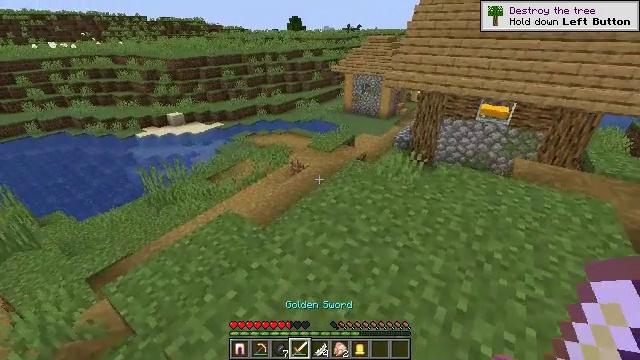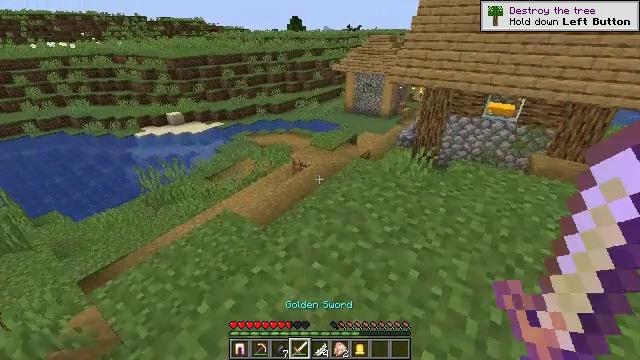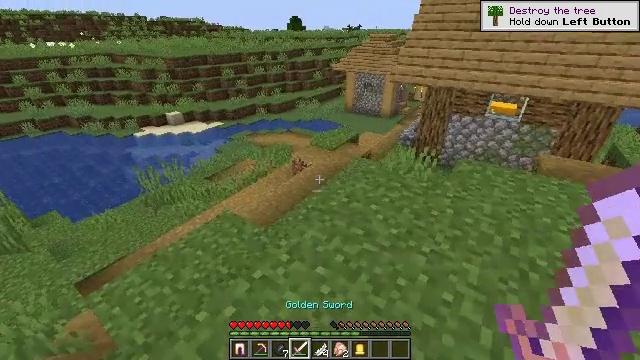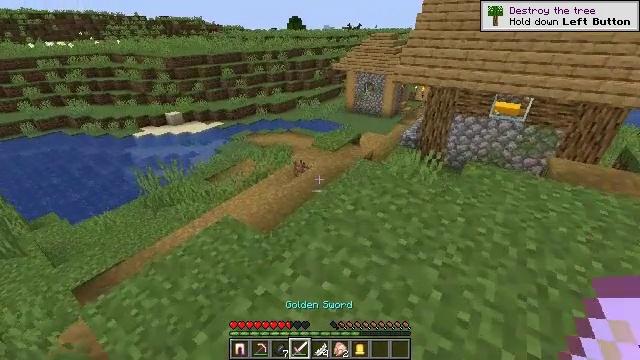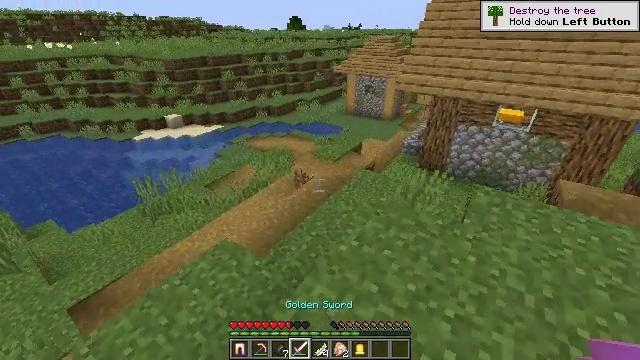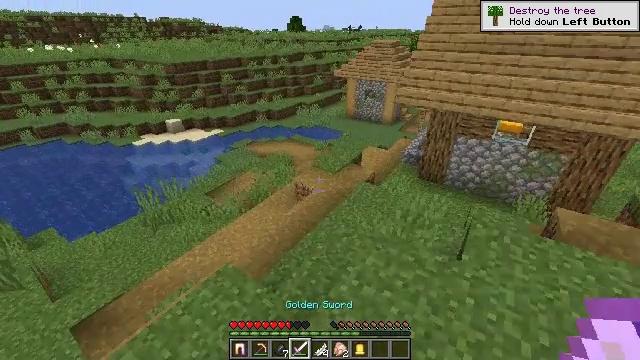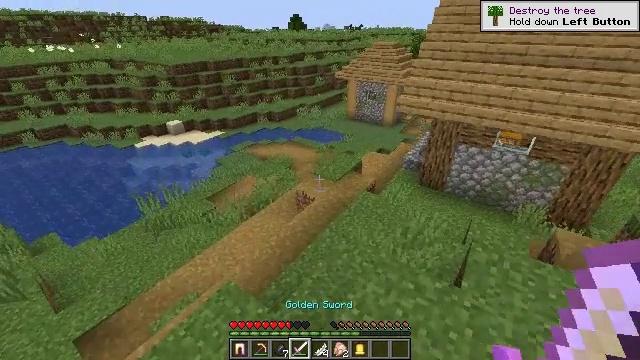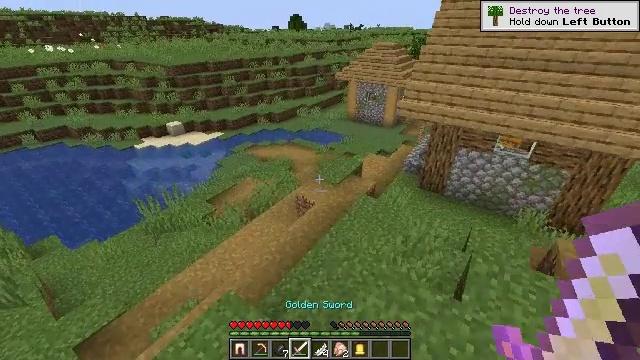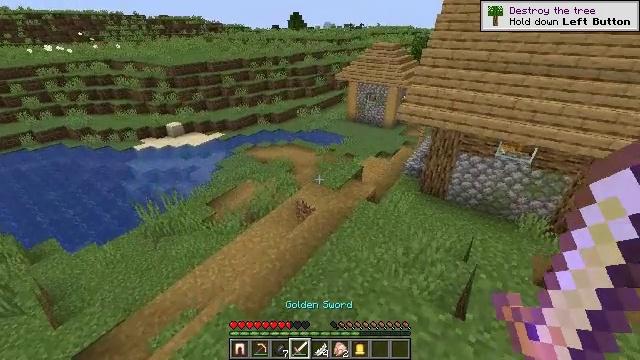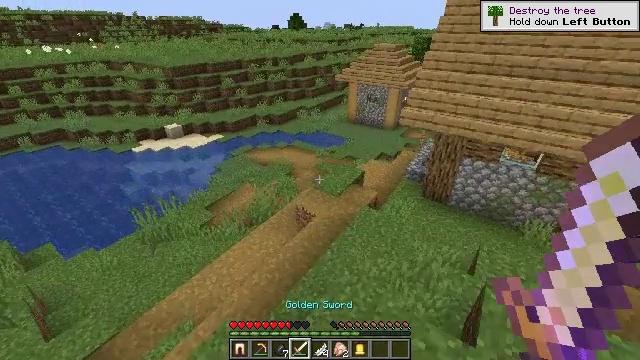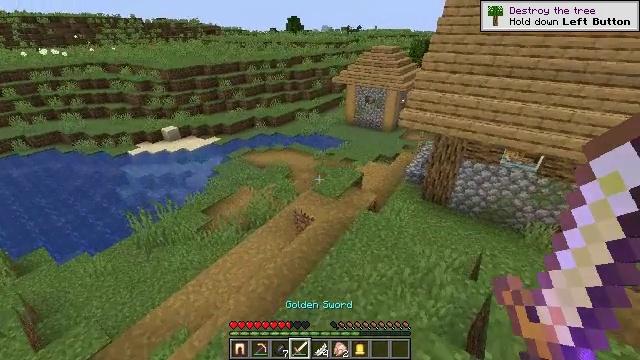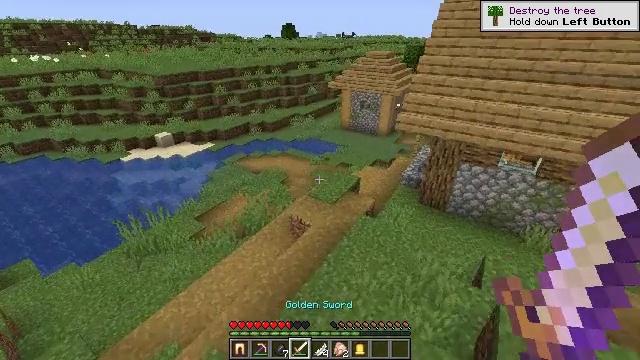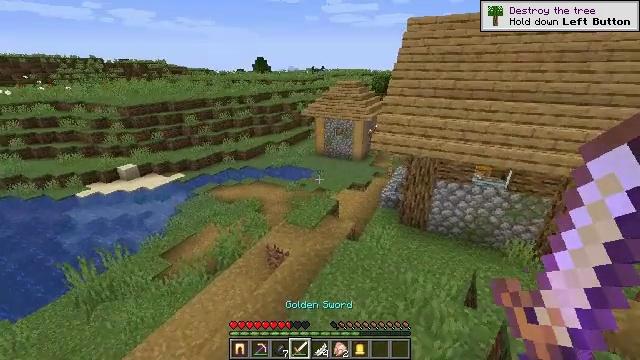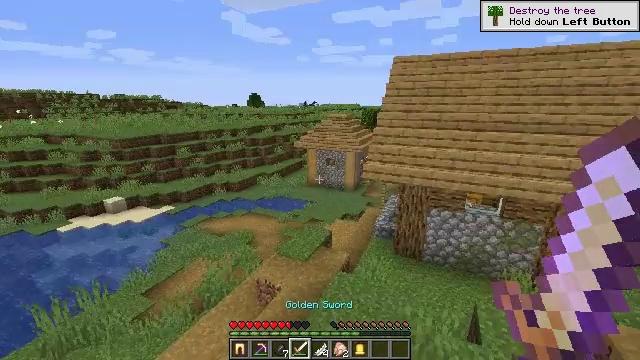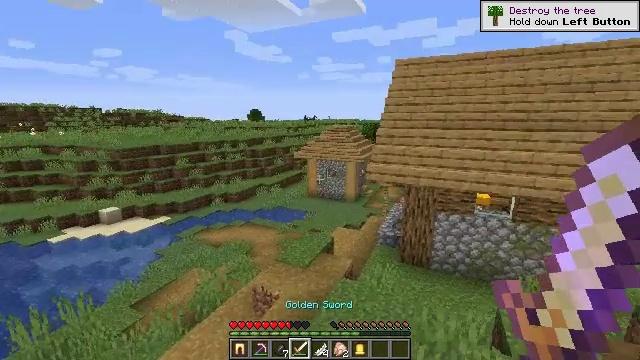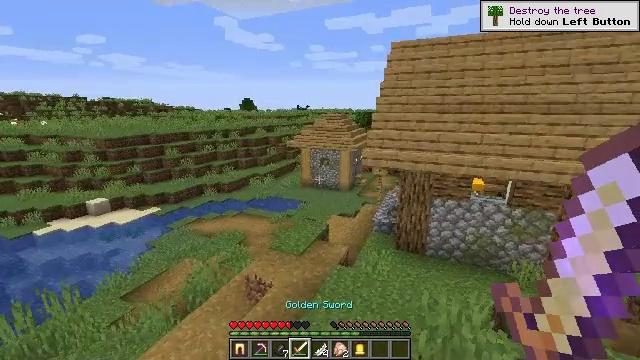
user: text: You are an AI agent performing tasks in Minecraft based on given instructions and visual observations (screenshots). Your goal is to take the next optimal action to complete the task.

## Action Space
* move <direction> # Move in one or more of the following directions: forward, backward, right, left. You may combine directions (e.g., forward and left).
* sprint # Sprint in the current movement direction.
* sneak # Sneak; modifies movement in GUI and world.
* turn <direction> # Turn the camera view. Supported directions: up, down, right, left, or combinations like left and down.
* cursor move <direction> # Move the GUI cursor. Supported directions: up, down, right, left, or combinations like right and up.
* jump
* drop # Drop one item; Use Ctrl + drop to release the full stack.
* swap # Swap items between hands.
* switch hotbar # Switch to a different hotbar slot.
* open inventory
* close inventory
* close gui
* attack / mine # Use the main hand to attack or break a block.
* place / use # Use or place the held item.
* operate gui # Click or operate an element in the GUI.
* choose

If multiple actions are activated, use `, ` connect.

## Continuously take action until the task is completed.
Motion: motion action
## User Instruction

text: Destroy the yellow bed to recycle it.
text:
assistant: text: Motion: move forward, jump
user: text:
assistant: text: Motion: move forward, jump
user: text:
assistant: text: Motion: move forward, jump
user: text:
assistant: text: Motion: move forward, jump
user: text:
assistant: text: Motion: move forward, jump
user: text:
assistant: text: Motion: move forward, jump
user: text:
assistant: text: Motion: move forward, jump
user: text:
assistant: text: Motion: move forward, jump
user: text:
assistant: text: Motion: move forward, jump
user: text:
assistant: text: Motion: move forward, jump
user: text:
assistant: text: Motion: move forward, turn right and up, jump
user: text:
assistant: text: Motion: move forward, turn right and up, jump
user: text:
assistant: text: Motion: move forward, turn right and up
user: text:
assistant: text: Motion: move forward, turn up
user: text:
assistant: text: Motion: move forward, turn right and down
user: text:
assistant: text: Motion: move forward, turn right and down
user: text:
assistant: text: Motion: move forward, turn right and down
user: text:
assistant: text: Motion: move forward, turn right and down
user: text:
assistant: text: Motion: move forward, turn down
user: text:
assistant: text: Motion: move forward and move left
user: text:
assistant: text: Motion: move forward and move left, turn left
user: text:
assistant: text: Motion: move forward and move left, turn left and up
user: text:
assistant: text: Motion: move forward and move left, turn left and up
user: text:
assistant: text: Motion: move forward and move left, turn left and up
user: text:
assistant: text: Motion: move forward and move right, turn left and up
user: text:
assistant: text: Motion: move forward and move right, turn left and up
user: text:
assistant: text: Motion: move forward and move right, turn up
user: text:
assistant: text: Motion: move forward and move right
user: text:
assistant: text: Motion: move forward and move right
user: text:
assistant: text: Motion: move forward and move right